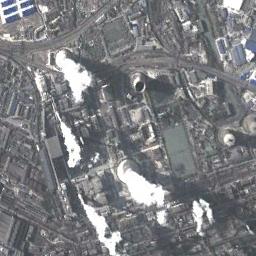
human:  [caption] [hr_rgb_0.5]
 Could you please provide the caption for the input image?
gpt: There is a thermal power station that is emitting smoke between two roads .

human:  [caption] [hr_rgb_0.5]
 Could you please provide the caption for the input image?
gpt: The thermal power station is next to some buildings with white mist above .

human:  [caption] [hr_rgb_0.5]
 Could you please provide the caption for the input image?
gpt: In the thermal power station there are neatly planned factories and good greening  Two chimneys are smoking, there are six cooling towers, and four are steaming .

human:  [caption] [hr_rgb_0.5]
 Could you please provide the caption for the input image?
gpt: There are many buildings next to the thermal power station .

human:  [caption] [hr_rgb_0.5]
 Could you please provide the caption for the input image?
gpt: There are many buildings and several chimneys on the thermal power station .